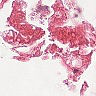
Metastatic tissue present: no